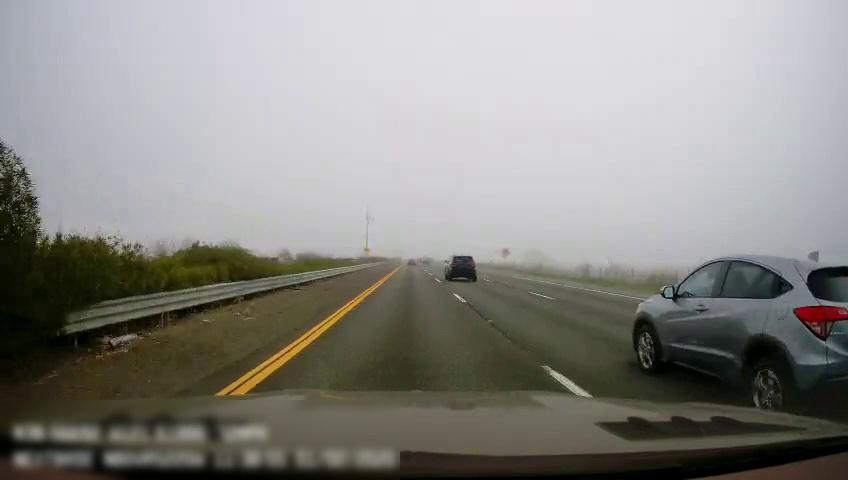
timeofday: Day
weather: Cloudy
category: Drivable Space
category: Vehicles | SUV
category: Vehicles | SUV
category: Lanes | Current Lane
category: Lanes | Current Lane
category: Lanes | Alternate Lane
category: Lanes | Alternate Lane
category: Lanes | Alternate Lane
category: Traffic | Signs